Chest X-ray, PA view. Patient: 28 years old, sex F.
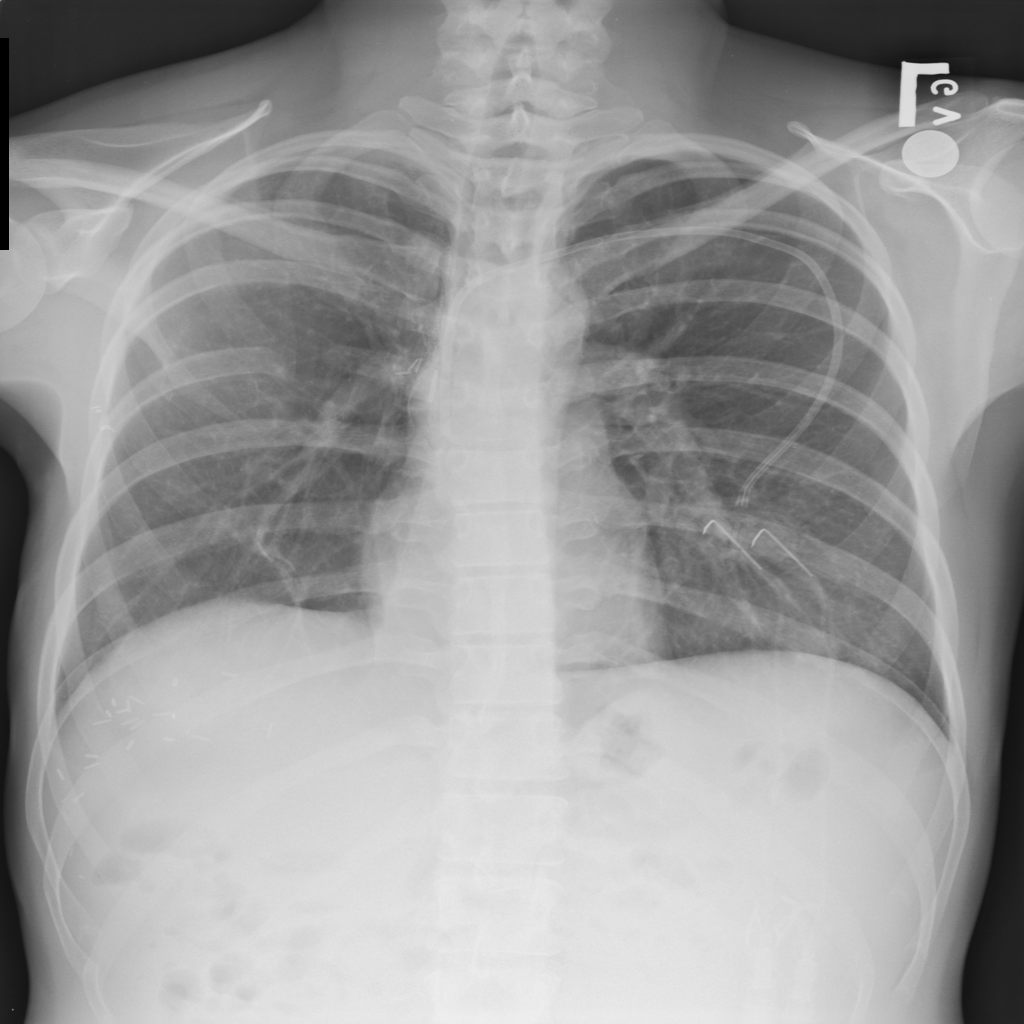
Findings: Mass